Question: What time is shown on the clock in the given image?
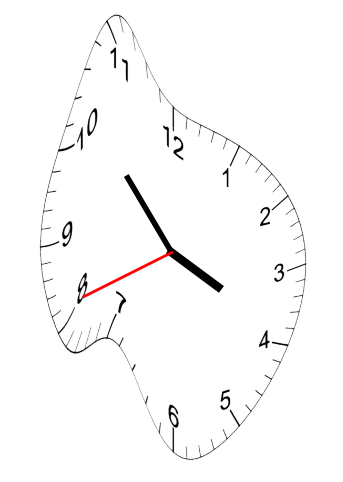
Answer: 03:52:41